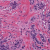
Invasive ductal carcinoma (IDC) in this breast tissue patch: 1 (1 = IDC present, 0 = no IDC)